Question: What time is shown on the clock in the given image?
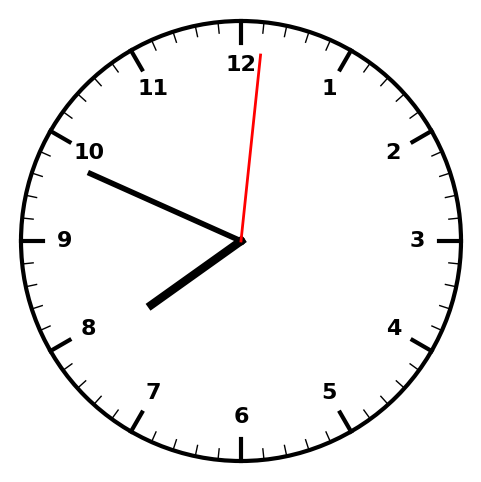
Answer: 07:49:01